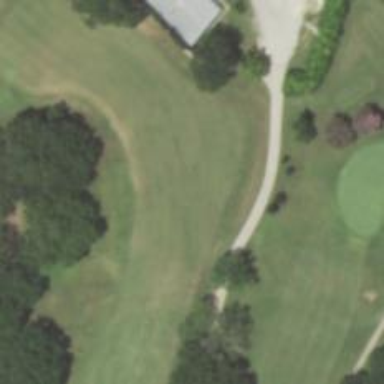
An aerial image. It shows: Golf hole.